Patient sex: F
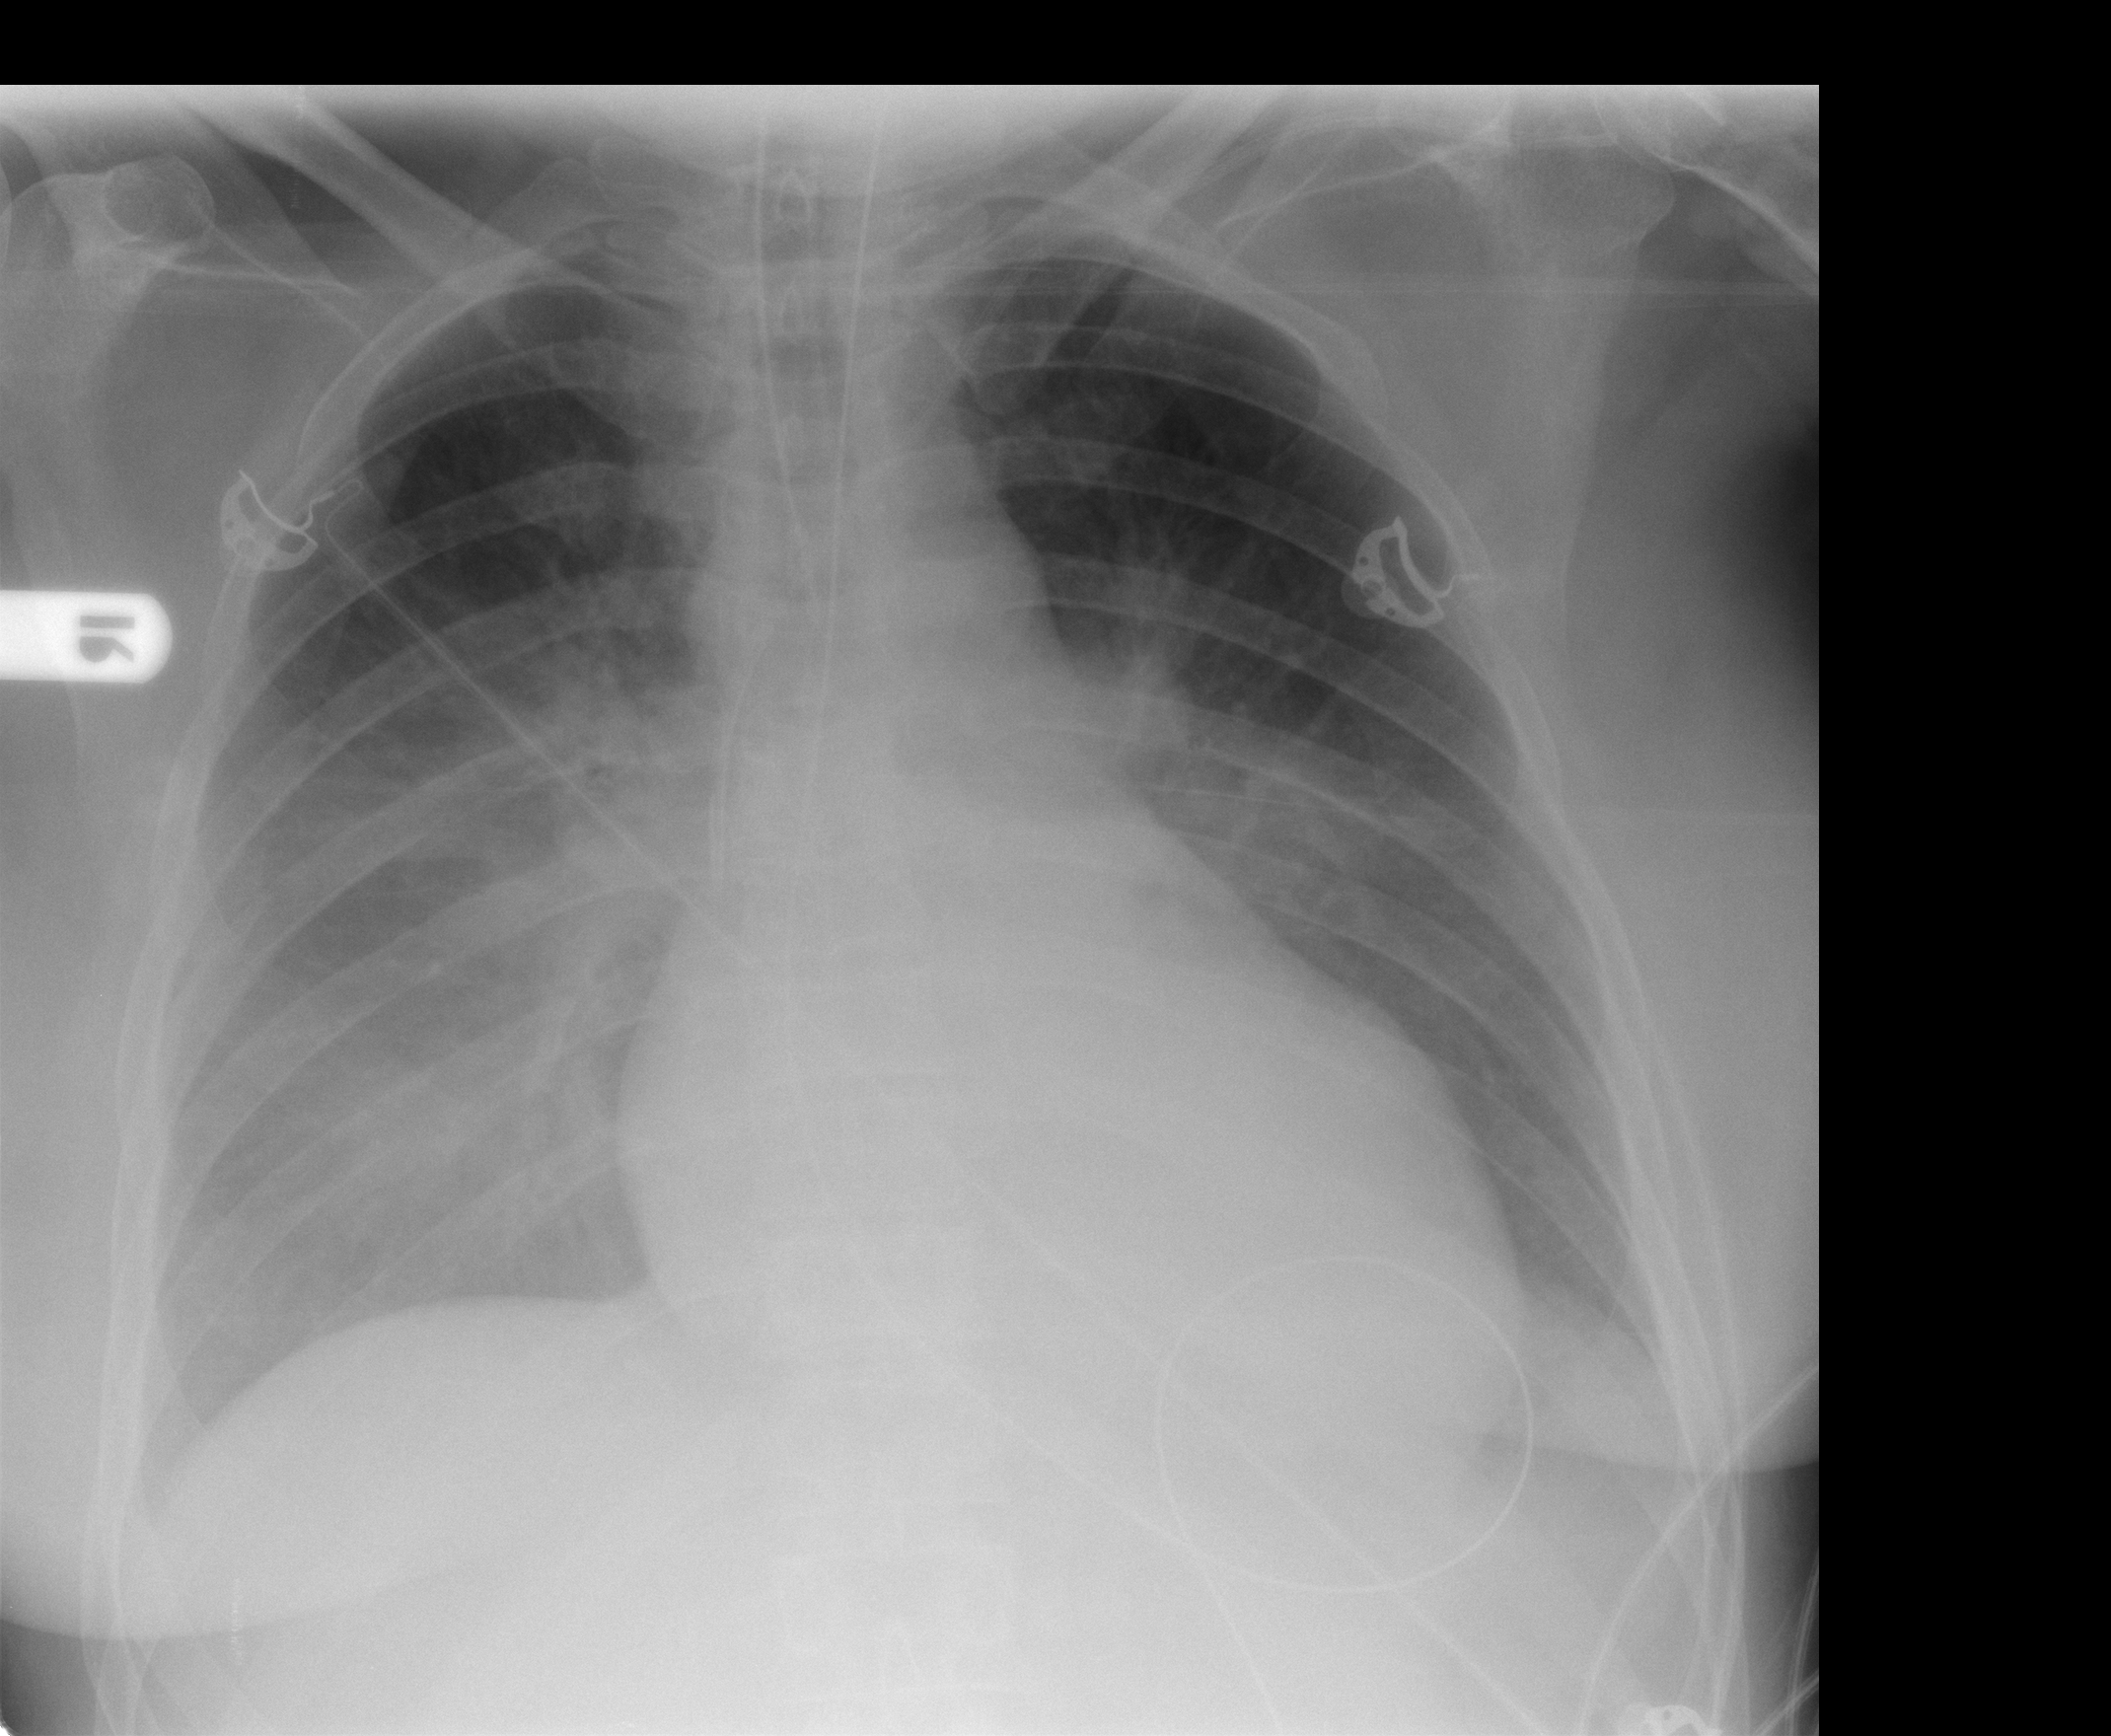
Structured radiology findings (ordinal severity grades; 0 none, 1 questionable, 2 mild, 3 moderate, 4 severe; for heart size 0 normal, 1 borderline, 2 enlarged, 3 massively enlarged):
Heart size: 2
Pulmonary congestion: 3
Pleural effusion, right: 0
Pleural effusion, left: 1
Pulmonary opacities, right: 3
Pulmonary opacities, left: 2
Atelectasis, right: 3
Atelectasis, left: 2